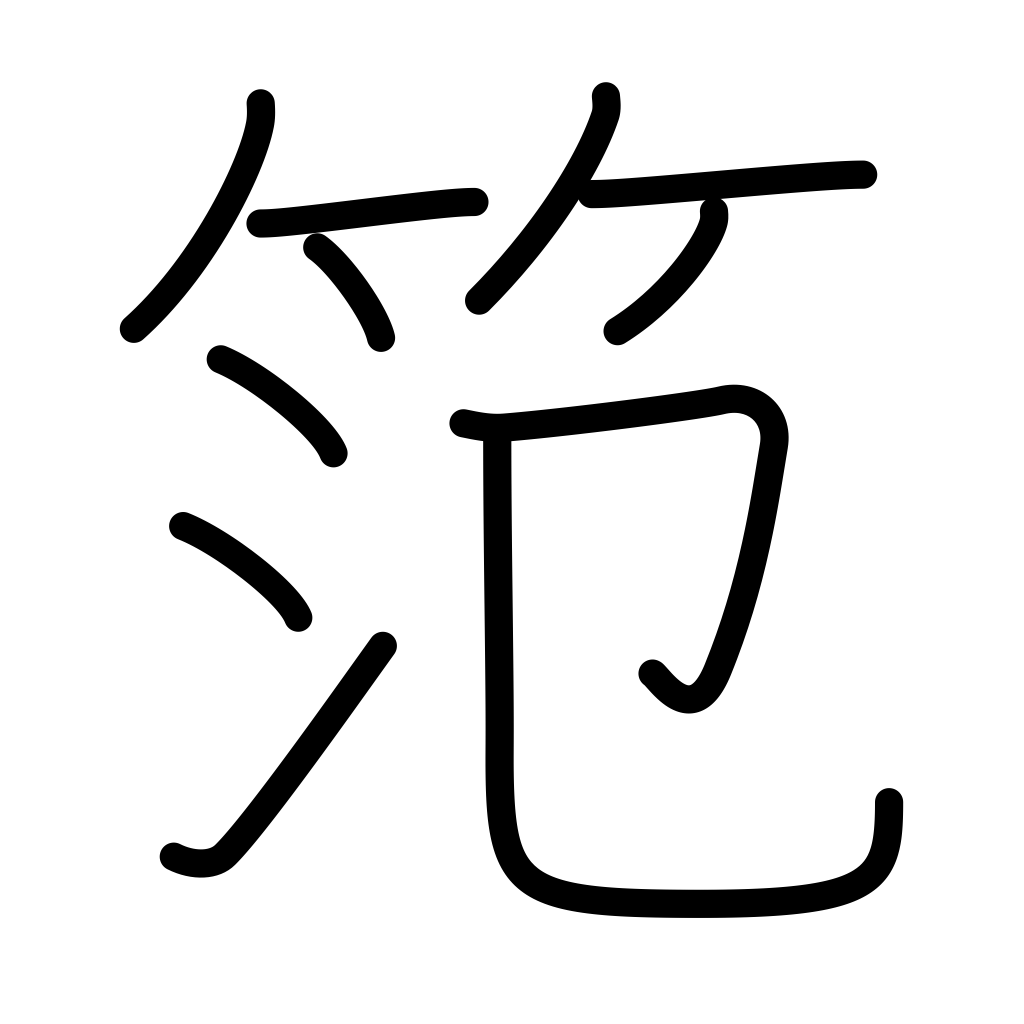
Meaning: bamboo frame, law